Question: I am trying, in C++, to decompress 1555 DXT1 textures into RGBA 8888, storing the output into a std::string.
I have successfully decompressed 565 DXT1 to RGBA 8888 using the squish lib, but just can't seem to get 1555 working.
The program isn't crashing, and the output image looks almost correct, but there are several pixels in random places that are strange colours, as you can see in the output image below.

Here's the code.
'''
using namespace std;
string CTexture::extractRGBAData(void)
{
string strPixels;
strPixels.resize(m_usImageSize[0] * m_usImageSize[1] * 4);
for (unsigned long i = 0, j = m_usImageSize[0] * m_usImageSize[1] * 4; i < j; i++)
{
strPixels[i] = 0;
}
if (m_strImageData.length() == 0)
{
return strPixels;
}
unsigned long uiDXTCompressionType;
if (m_uiPlatformId == 8) // GTA III, VC
{
uiDXTCompressionType = m_ucDXTCompressionType;
}
else if (m_uiPlatformId == 9) // SA
{
//uiDXTCompressionType = m_uiAlpha;
uiDXTCompressionType = m_ucDXTCompressionType;
}
else if (m_uiPlatformId == 5) // XBOX, Android
{
uiDXTCompressionType = m_uiAlpha;
}
if (uiDXTCompressionType == DXT1)
{
unsigned long uiWidth = m_usImageSize[0];
unsigned long uiHeight = m_usImageSize[1];
if (m_uiRasterFormat == FORMAT_1555)
{
unsigned long
uiPixelKey = 0,
uiTexelSeek = 0;
for (unsigned long y = 0; y < uiHeight; y += 4)
{
for (unsigned long x = 0; x < uiWidth; x += 4)
{
string strTexel = m_strImageData.substr(uiTexelSeek, 8);
unsigned char *pPixels = new unsigned char[16 * 4];
unsigned char *pBlock = new unsigned char[8];
memcpy(pBlock, strTexel.c_str(), 8);
decompress_DXT1_1555(pPixels, pBlock);
for (unsigned long yOffset = 0; yOffset < 4; yOffset++)
{
for (unsigned long xOffset = 0; xOffset < 4; xOffset++)
{
unsigned long uiPixelKey = (y * uiWidth) + x + (yOffset * uiWidth) + xOffset;
//CDebugger::log("uiPixelKey: " + CStringUtility::toString(uiPixelKey) + ", x: " + CStringUtility::toString(x) + ", y: " + CStringUtility::toString(y) + ", xOffset: " + CStringUtility::toString(xOffset) + ", yOffset: " + CStringUtility::toString(yOffset));
uiPixelKey *= 4;
if (uiPixelKey < strPixels.size()) // this checks if the height has a remainder when dividing by 4 (as the iteration does 4x4 block of pixels)
{
strPixels[uiPixelKey + 0] = pPixels[(((yOffset * 4) + xOffset) * 4) + 2] & 0xFF;
strPixels[uiPixelKey + 1] = pPixels[(((yOffset * 4) + xOffset) * 4) + 1] & 0xFF;
strPixels[uiPixelKey + 2] = pPixels[(((yOffset * 4) + xOffset) * 4) + 0] & 0xFF;
strPixels[uiPixelKey + 3] = 255;// pPixels[(((yOffset * 4) + xOffset) * 4) + 3] & 0xFF;
}
}
}
delete[] pPixels;
delete[] pBlock;
uiTexelSeek += 8;
}
}
}
}
}
void CTexture::decompress_DXT1_1555(unsigned char *pixels, unsigned char *block)
{
string strArea = string((char*)block, 8);
string strPaletteStr = strArea.substr(0, 4);
unsigned long uiIndexes = CStringUtility::unpackULong(strArea.substr(4, 4), false);
unsigned char ucPalette[4][4];
double fPalette[4][4];
unsigned short usPaletteInt[2];
usPaletteInt[0] = CStringUtility::unpackUShort(strPaletteStr.substr(0, 2), false); // 1555
usPaletteInt[1] = CStringUtility::unpackUShort(strPaletteStr.substr(2, 2), false); // 1555
// based on: http://www.glassechidna.com.au/2009/devblogs/s3tc-dxt1dxt5-texture-decompression/
float red, green, blue, alpha;
alpha = (usPaletteInt[0] >> 15) & 1;
red = ((float)((usPaletteInt[0] >> 10) & 0x1F) * 255.0 + 16.0);
red = ((red / 32.0) + red) / 32.0;
green = ((float)((usPaletteInt[0] >> 5) & 0x1F) * 255.0 + 16.0);
green = ((green / 32.0) + green) / 32.0;
blue = ((float)(usPaletteInt[0] & 0x1F)) * 255.0 + 16.0;
blue = ((blue / 32.0) + blue) / 32.0;
fPalette[0][0] = red;
fPalette[0][1] = green;
fPalette[0][2] = blue;
fPalette[0][3] = alpha;
alpha = (usPaletteInt[1] >> 15) & 1;
red = ((float)((usPaletteInt[1] >> 10) & 0x1F) * 255.0 + 16.0);
red = ((red / 32.0) + red) / 32.0;
green = ((float)((usPaletteInt[1] >> 5) & 0x1F) * 255.0 + 16.0);
green = ((green / 32.0) + green) / 32.0;
blue = ((float)(usPaletteInt[1] & 0x1F)) * 255.0 + 16.0;
blue = ((blue / 32.0) + blue) / 32.0;
fPalette[1][0] = red;
fPalette[1][1] = green;
fPalette[1][2] = blue;
fPalette[1][3] = alpha;
// fetch other 2 colours in palette, interpolated between min/max colours
if (usPaletteInt[0] > usPaletteInt[1])
{
fPalette[2][0] = (2.0 * fPalette[0][0] + fPalette[1][0]) / 3.0;
fPalette[2][1] = (2.0 * fPalette[0][1] + fPalette[1][1]) / 3.0;
fPalette[2][2] = (2.0 * fPalette[0][2] + fPalette[1][2]) / 3.0;
fPalette[2][3] = 255;
fPalette[3][0] = (fPalette[0][0] + 2.0 * fPalette[1][0]) / 3.0;
fPalette[3][1] = (fPalette[0][1] + 2.0 * fPalette[1][1]) / 3.0;
fPalette[3][2] = (fPalette[0][2] + 2.0 * fPalette[1][2]) / 3.0;
fPalette[3][3] = 255;
}
else
{
fPalette[2][0] = (fPalette[0][0] + fPalette[1][0]) / 2.0;
fPalette[2][1] = (fPalette[0][1] + fPalette[1][1]) / 2.0;
fPalette[2][2] = (fPalette[0][2] + fPalette[1][2]) / 2.0;
fPalette[2][3] = 255;
fPalette[3][0] = 0;
fPalette[3][1] = 0;
fPalette[3][2] = 0;
fPalette[3][3] = 255; // transparent black
}
for (unsigned long i5 = 0; i5 < 4; i5++)
{
ucPalette[i5][0] = fPalette[i5][0];
ucPalette[i5][1] = fPalette[i5][1];
ucPalette[i5][2] = fPalette[i5][2];
ucPalette[i5][3] = fPalette[i5][3];
}
for (unsigned long i2 = 0; i2<16; i2++)
{
unsigned char index = (uiIndexes >> (i2 * 2)) & 3;
unsigned char colour[4];
colour[0] = ((unsigned char)ucPalette[index][0]) & 0xFF;
colour[1] = ((unsigned char)ucPalette[index][1]) & 0xFF;
colour[2] = ((unsigned char)ucPalette[index][2]) & 0xFF;
colour[3] = ((unsigned char)ucPalette[index][3]) & 0xFF;
// store colour
pixels[(i2 * 4) + 0] = colour[0] & 0xFF;
pixels[(i2 * 4) + 1] = colour[1] & 0xFF;
pixels[(i2 * 4) + 2] = colour[2] & 0xFF;
pixels[(i2 * 4) + 3] = colour[3] & 0xFF;
}
}
'''
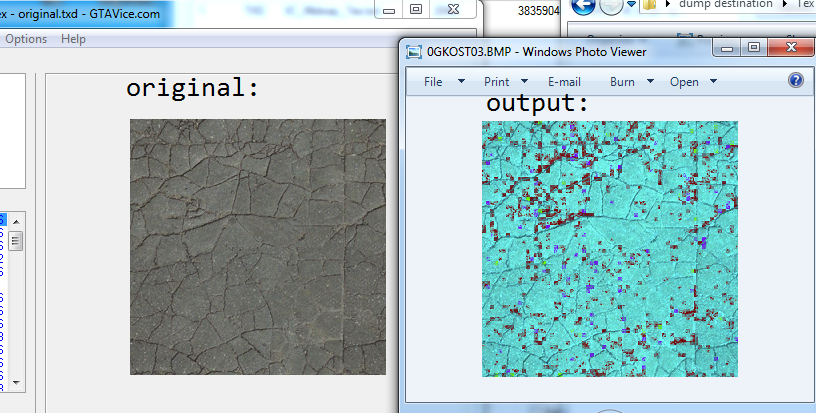
Answer: I think you're misunderstanding how DXT1 works a bit.
There isn't any alpha in the 2 base colors. They're both in 5:6:5.
The "alpha" is only coming from the case where 'c0 <= c1'. If the block fits this condition, then any pixel with the index 3 will be fully transparent (the 1 bit of alpha is inferred from that).
So... read '5:6:5' (and set alpha=255 for those) instead of '1:5:5:5' in the base colors, and change your alpha on the "transparent black" case from '0,0,0,255' to '0,0,0,0' (actually transparent black instead of opaque black), and you should get better results.